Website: ulta-beauty
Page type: payment
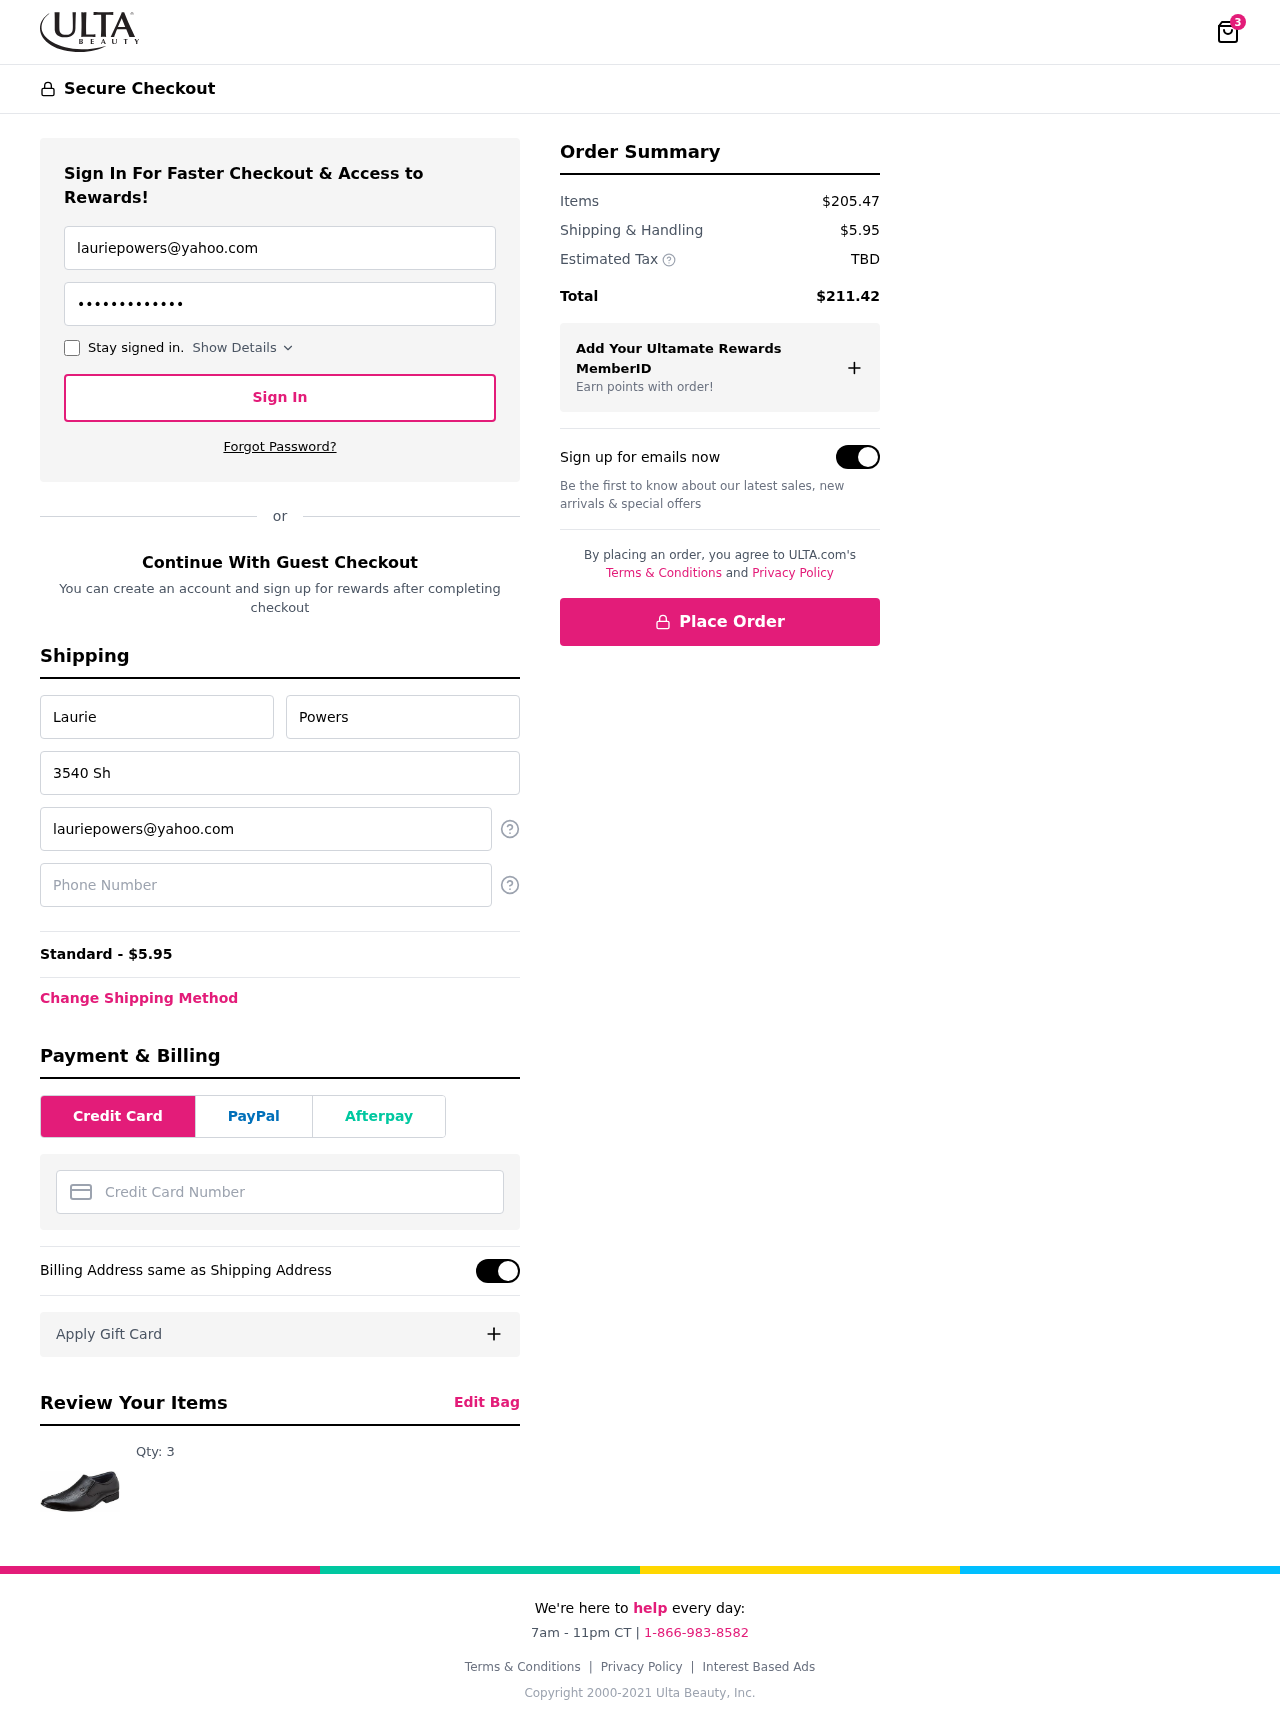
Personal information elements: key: PII_CARD_NUMBER
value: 6572 9466 7116 8457
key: PII_EMAIL
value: lauriepowers@yahoo.com
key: PII_FIRSTNAME
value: Laurie
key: PII_LASTNAME
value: Powers
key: PII_PHONE
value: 3345074517
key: PII_STREET
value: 3540 Sharon Streets
Product elements: key: PRODUCT1_QUANTITY
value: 3
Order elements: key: ORDER_NUM_ITEMS
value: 3
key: ORDER_SHIPPING_COST
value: $5.95
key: ORDER_SHIPPING_COST
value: Standard - $5.95
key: ORDER_SUBTOTAL
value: $205.47
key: ORDER_TAX
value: TBD
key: ORDER_TOTAL
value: $211.42